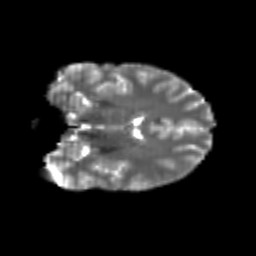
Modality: T2w
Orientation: coronal
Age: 23
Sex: male
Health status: healthy
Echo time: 0.074 s